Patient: sex F, age 48
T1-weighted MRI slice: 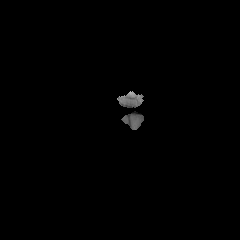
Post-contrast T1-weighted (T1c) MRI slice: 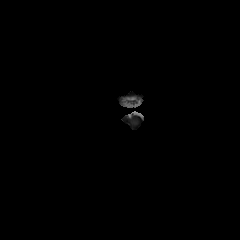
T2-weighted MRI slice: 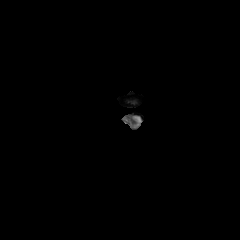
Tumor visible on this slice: no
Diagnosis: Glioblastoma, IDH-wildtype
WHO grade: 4